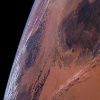
Label: land